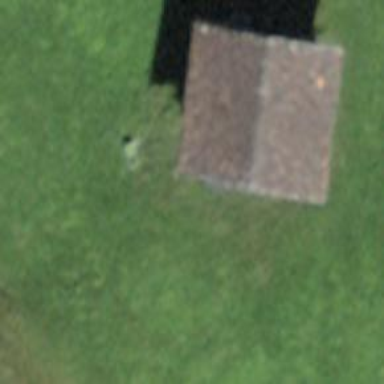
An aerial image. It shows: Barn.